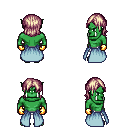
a pixel art fantasy rpg character, male body template, orc, green skin, overskirt, white pants, white blonde long bangs hairstyle, gold gloves, gray slippers, four views (front, back, left, right), 2x2 character sprite sheet, small pixel art, hard edges, no anti-aliasing